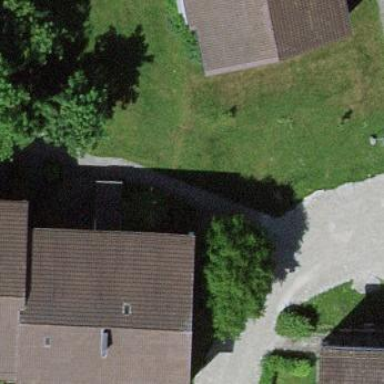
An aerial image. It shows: Residential building.